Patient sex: M
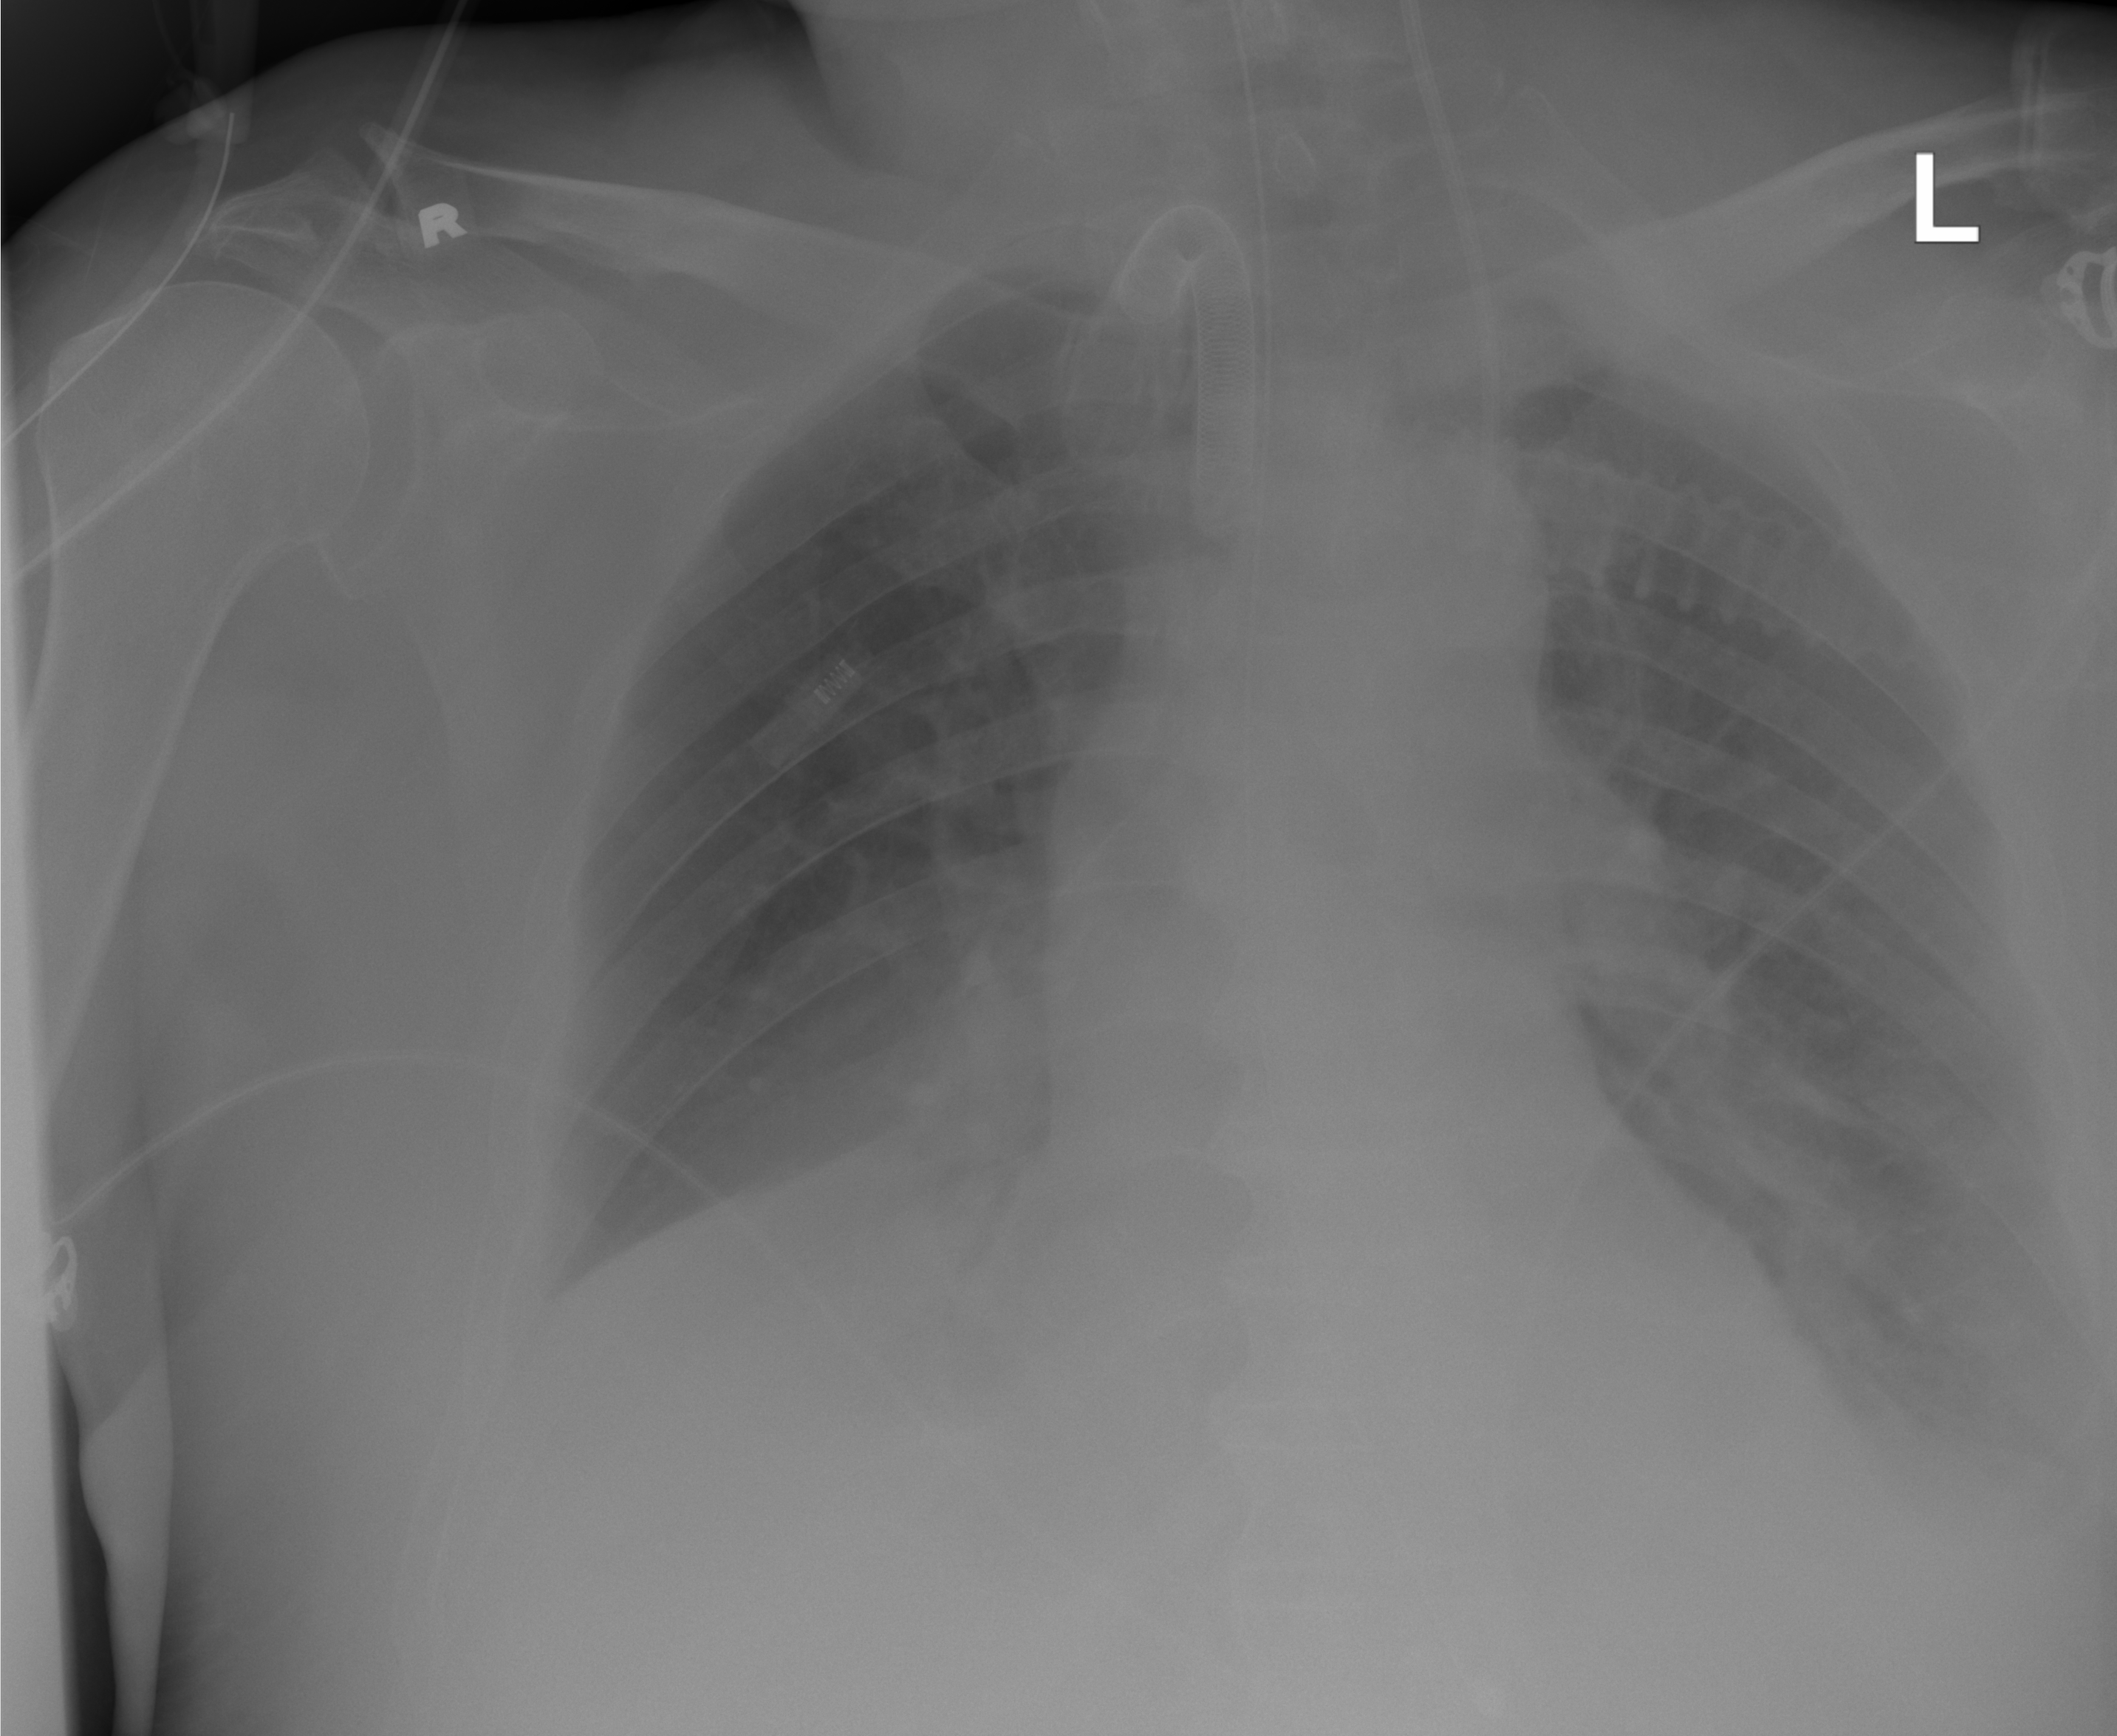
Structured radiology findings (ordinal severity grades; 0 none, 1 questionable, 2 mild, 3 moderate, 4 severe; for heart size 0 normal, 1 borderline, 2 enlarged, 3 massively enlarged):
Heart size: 0
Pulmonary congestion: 0
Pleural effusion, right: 2
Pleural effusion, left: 2
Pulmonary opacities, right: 1
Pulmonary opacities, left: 0
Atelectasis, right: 2
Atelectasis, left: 2